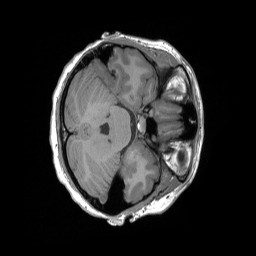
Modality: T1w
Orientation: axial
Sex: female
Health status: ill
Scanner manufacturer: siemens
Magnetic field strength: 3 T
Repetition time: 1.66 s
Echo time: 0.00254 s